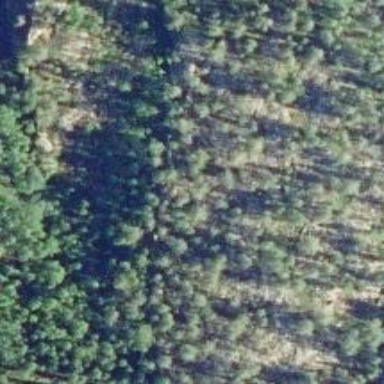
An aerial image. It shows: Cliff in nature.